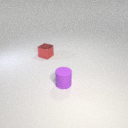
small purple rubber cylinder in front of small red metal cube